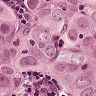
Metastatic tissue present: yes